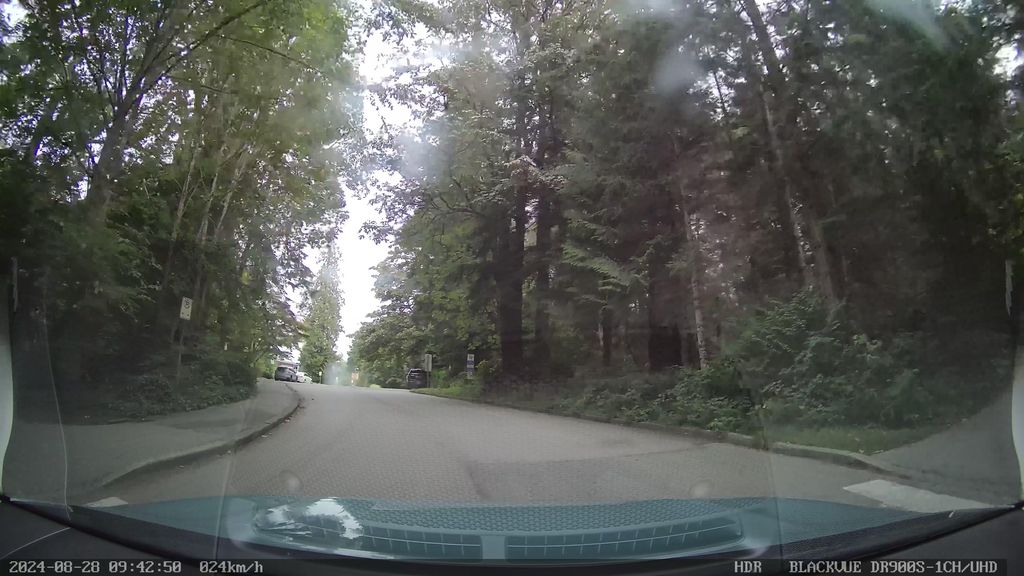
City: vancouver